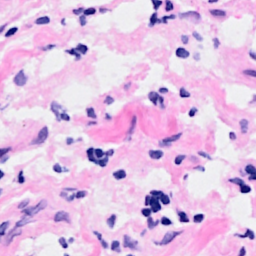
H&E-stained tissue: Breast